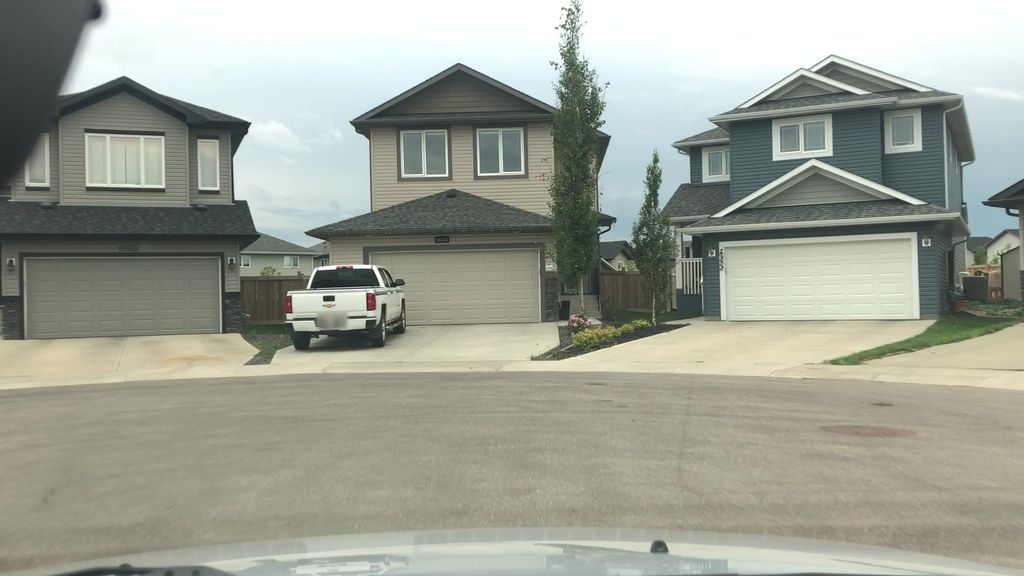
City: edmonton